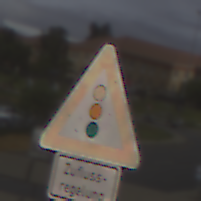
Verkehrszeichen: Lichtzeichenanlage
Zusatzzeichen unten: HinweisDurchVerbaleAngabe7
Umgebung: Outdoor, Suburban
Tageszeit: MorningAfternoon
Wetter: PartlyCloudy
Licht: Natural
Jahreszeit: NotSpecified
Kontrast: LowContrast